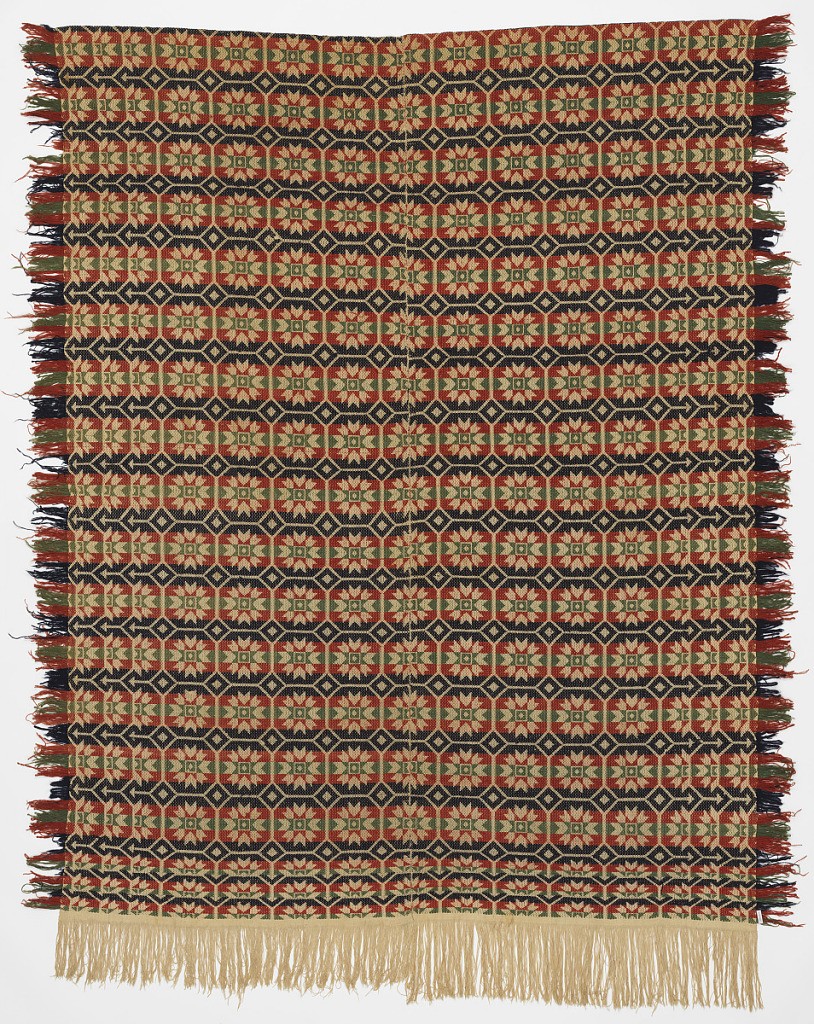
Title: Coverlet
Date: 1848
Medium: wool, cotton
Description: Small scale floral octagon pattern in the field and no border. Red, dark blue and green. Two lengths stitched together with weft fringe.